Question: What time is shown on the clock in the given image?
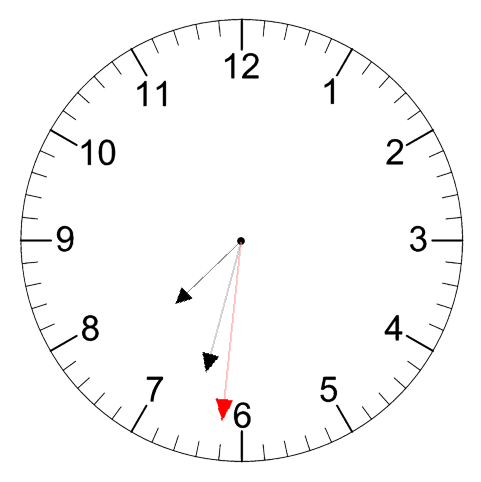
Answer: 07:32:31